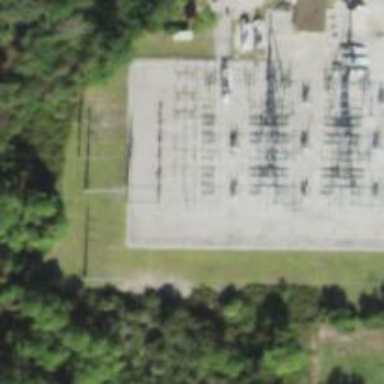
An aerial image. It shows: Switch for power supply.